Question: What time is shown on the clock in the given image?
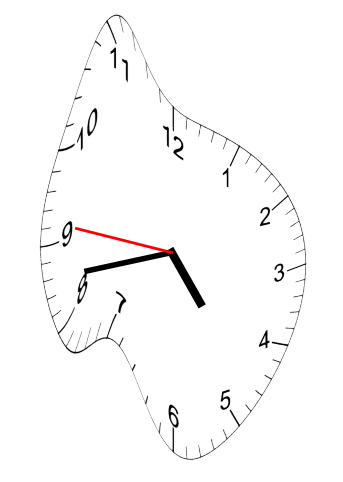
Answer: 04:42:46